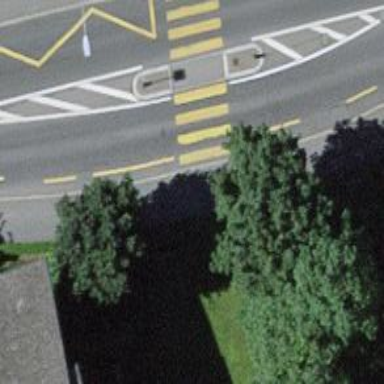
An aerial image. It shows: Kerb barrier.